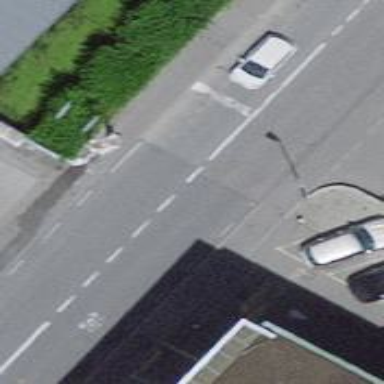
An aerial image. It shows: Road with traffic signals controlling the flow of traffic.